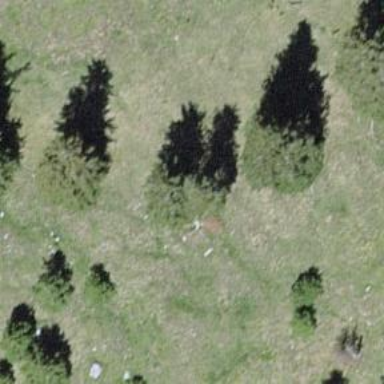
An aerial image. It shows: Needle-leaved tree in natural setting.